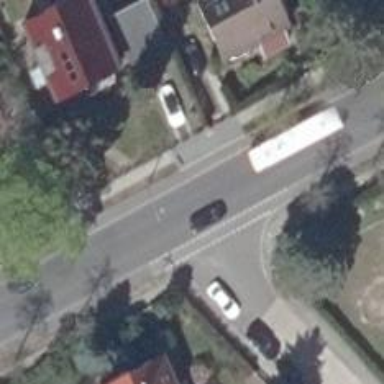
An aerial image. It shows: Tertiary road with asphalt surface and cycle track.